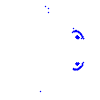
Particle: proton